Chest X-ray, PA view. Patient: 28 years old, sex M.
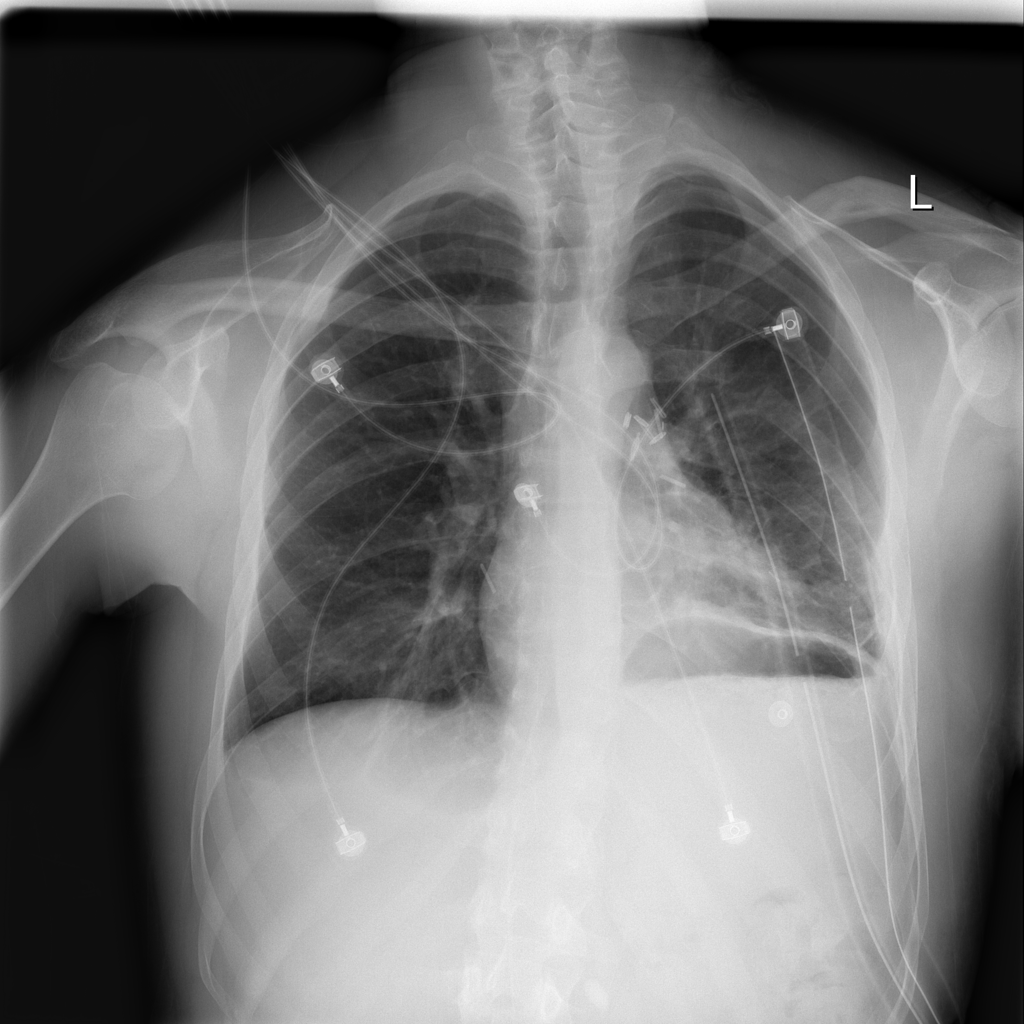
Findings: Effusion, Infiltration, Pleural_Thickening